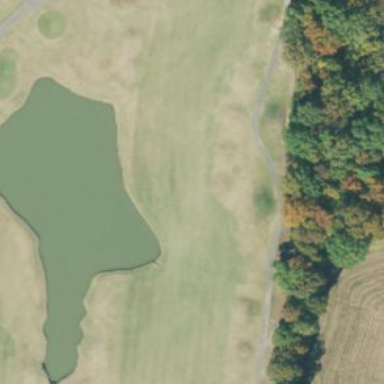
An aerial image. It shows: Grassy area designated as golf fairway.